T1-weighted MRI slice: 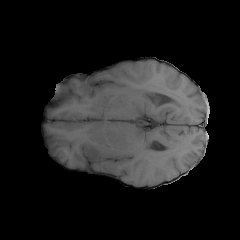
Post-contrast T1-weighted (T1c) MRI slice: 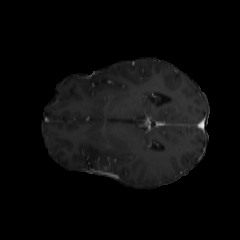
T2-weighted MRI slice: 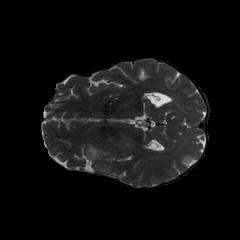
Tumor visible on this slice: yes